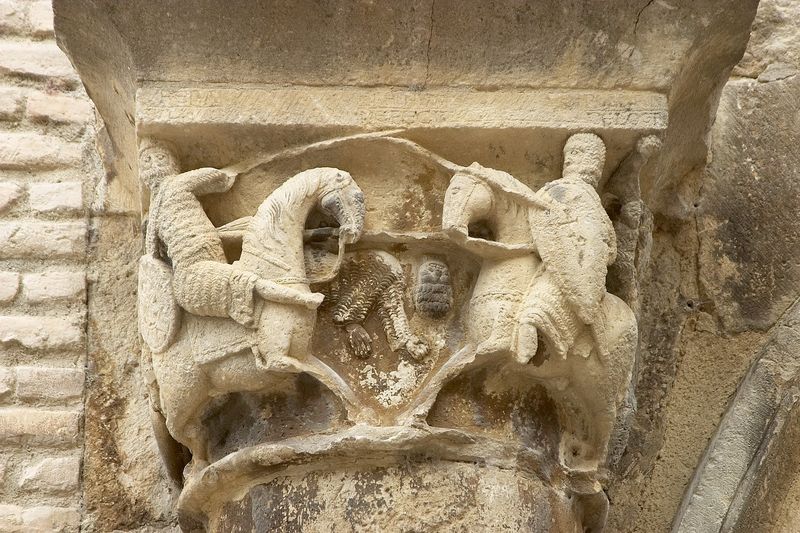
Titel: Palast der Könige von Navarra
Standort: Estella, Palast der Könige (EU - E)
Schlagwörter: kampf, kopf, kämpfer, mann, gelb, männer, pfeiler, säule, wand, stein, steine, figur, pferd, pferde, reiter, skulptur, relief, fassade, zwei, figuren, lanze, soldaten, detail, inschrift, foto, fugen, schild, ritter, rüstung, kapitell, fries, sandstein, romanik, duell, kapitel, romanisch, schilde, halsring, turnier, figuration, kettenhemden, kapitellfigur, monumnt, epitaf